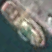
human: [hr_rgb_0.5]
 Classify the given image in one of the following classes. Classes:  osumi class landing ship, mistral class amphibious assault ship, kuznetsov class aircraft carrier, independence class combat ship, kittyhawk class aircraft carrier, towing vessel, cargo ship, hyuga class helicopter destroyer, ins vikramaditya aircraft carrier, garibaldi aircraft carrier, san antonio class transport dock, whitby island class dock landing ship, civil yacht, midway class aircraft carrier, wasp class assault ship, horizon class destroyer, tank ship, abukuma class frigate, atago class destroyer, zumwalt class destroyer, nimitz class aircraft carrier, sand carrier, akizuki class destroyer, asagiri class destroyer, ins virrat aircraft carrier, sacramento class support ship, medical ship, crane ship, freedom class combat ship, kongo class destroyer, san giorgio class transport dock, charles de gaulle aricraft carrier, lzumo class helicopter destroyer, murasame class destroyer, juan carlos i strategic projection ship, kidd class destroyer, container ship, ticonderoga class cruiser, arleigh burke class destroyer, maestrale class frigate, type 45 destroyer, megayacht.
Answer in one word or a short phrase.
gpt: Towing vessel